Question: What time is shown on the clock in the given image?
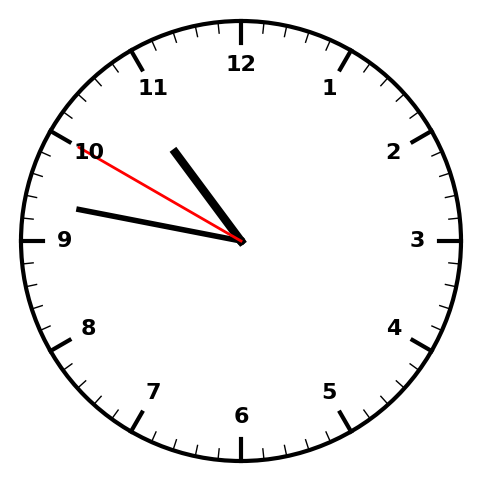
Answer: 10:46:50